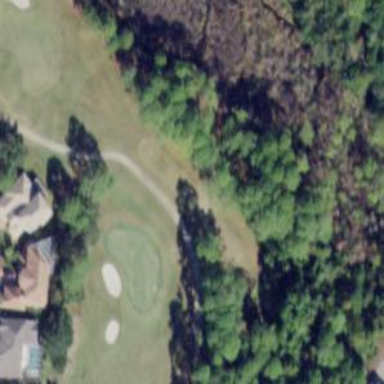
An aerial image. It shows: Grass area designated as golf tee.